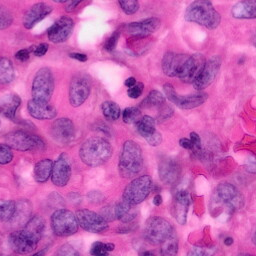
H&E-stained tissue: Pancreatic